Question: As you can see on the image, 2 things are not showing good in I.E.
In I.E. the 'home' link image is partly missing and the 'nav' menu is not at the correct place.
In Google Chrome the 'home' link image is showing correctly, it's supposed to stick out a little. The position are correct in Google Chrome.
<URL>
So problems:
I.E.
- Home link partly missing
- Position of the menu is not good
How to fix them? Thank you.

.php
'''
<?php
include 'includes/connection.php';
$query = "SELECT * FROM products";
$result = mysql_query($query);
?>
<!DOCTYPE html PUBLIC "-//W3C//DTD XHTML 1.0 Strict//EN"
"http://www.w3.org/TR/xhtml1/DTD/xhtml1-strict.dtd">
<html xmlns="http://www.w3.org/1999/xhtml">
<html>
<head>
<meta http-equiv="content-type"
content="text/html;charset=utf-8" />
<title>-</title>
<link href="includes/style.css" rel="stylesheet" type="text/css" />
</head>
<body>
<div class="wrapper_1">
<div class="header">
<div id="nav">
<table summary="header">
<tr>
<td>
<ul>
<li class="home"><a href="index.html"></a></li>
</ul>
</td>
<td>
<ul>
<li class="about"><a href="manage.html"></a></li>
</ul>
</td>
<td>
<ul>
<li class="contact"><a href="contact.html"></a></li>
</ul>
</td>
<td>
<ul>
<li class="facebook"><a href="https://www.facebook.com/"><img src="includes/images/f_logo.png" alt="facebook" /></a></li>
</ul>
</td>
<td>
<ul>
<li class="twitter"><a href="www.twitter.com"><img src="includes/images/t_logo.png" alt="twitter" /></a></li>
</ul>
</td>
</tr>
</table>
</div>
</div>
<div class="content" id="positions">
<?php while($products = mysql_fetch_array($result)) {?>
<table style="float: left;" width="473" align="left" background="includes/images/box.gif" width="473" height="285">
<tr>
<td width="35%" height="100%" id="title"><?php echo $products['products'];?></td>
<td width="70%" height="100%" id="desc"><?php echo $products['description'];?></td>
</tr>
</table>
<?php
}
?>
</div>
</div>
</body>
</html>
'''
.css
'''
body{
text-align:center;
background-image : url(images/web_bg.png);
}
.wrapper_1{
width:953px;margin: 0 auto;
}
.header{
background-image : URL(images/header_bg.png);
width: 953px;
height: 100px;
}
.content{
background-image : URL(images/content_box.png);
}
.footer{
background-image : url(images/l_copyright.png);
width: 950px;
height: 27px;
}
/* ID's */
#positions{
margin-top: 20px;
}
#title{
color:red;
padding-bottom: 240px;
padding-left: 25px;
}
#desc{
color:blue;
padding-bottom: 135px;
padding-left:
5px;
}
/* NAV */
#nav {
float : left;
width: 953px;
}
#nav li {
float : left;
list-style-type : none;
}
#nav .home a {
background-image : url(images/header_home.png);
background-repeat : no-repeat;
width : 400px;
height : 54px;
margin-left : -60px;
margin-top : 10px;
display : block;
}
#nav .about a {
background-image : url(images/header_about.png);
background-repeat : no-repeat;
width : 64px;
height : 13px;
margin-left : 230px;
margin-top : 30px;
display : block;
}
#nav .contact a {
background-image : url(images/header_contact.png);
background-repeat : no-repeat;
width : 64px;
height : 13px;
margin-left : -10px;
margin-top : 30px;
display : block;
}
#nav .facebook a {
background-image : url(images/t_logo.png);
background-repeat : no-repeat;
width : 26px;
height : 26px;
margin-left : 10px;
margin-top : 30px;
display : block;
}
#nav .twitter a {
background-image : url(images/f_logo.png);
background-repeat : no-repeat;
width : 26px;
height : 26px;
margin-left: -30px;
margin-top : 30px;
display : block;
}
#nav .home a:hover {
background : url(images/header_home_light.png);
background-repeat : no-repeat;
width : 400px;
height : 54px;
margin-left : -60px;
margin-top : 10px;
display : block;
}
#nav .about a:hover {
background : url(images/header_about_light.png);
background-repeat : no-repeat;
width : 64px;
height : 13px;
margin-left : 230px;
margin-top : 30px;
display : block;
}
#nav .contact a:hover {
background : url(images/header_contact_light.png);
background-repeat : no-repeat;
width : 64px;
height : 13px;
margin-left : -10px;
margin-top : 30px;
display : block;
}
'''
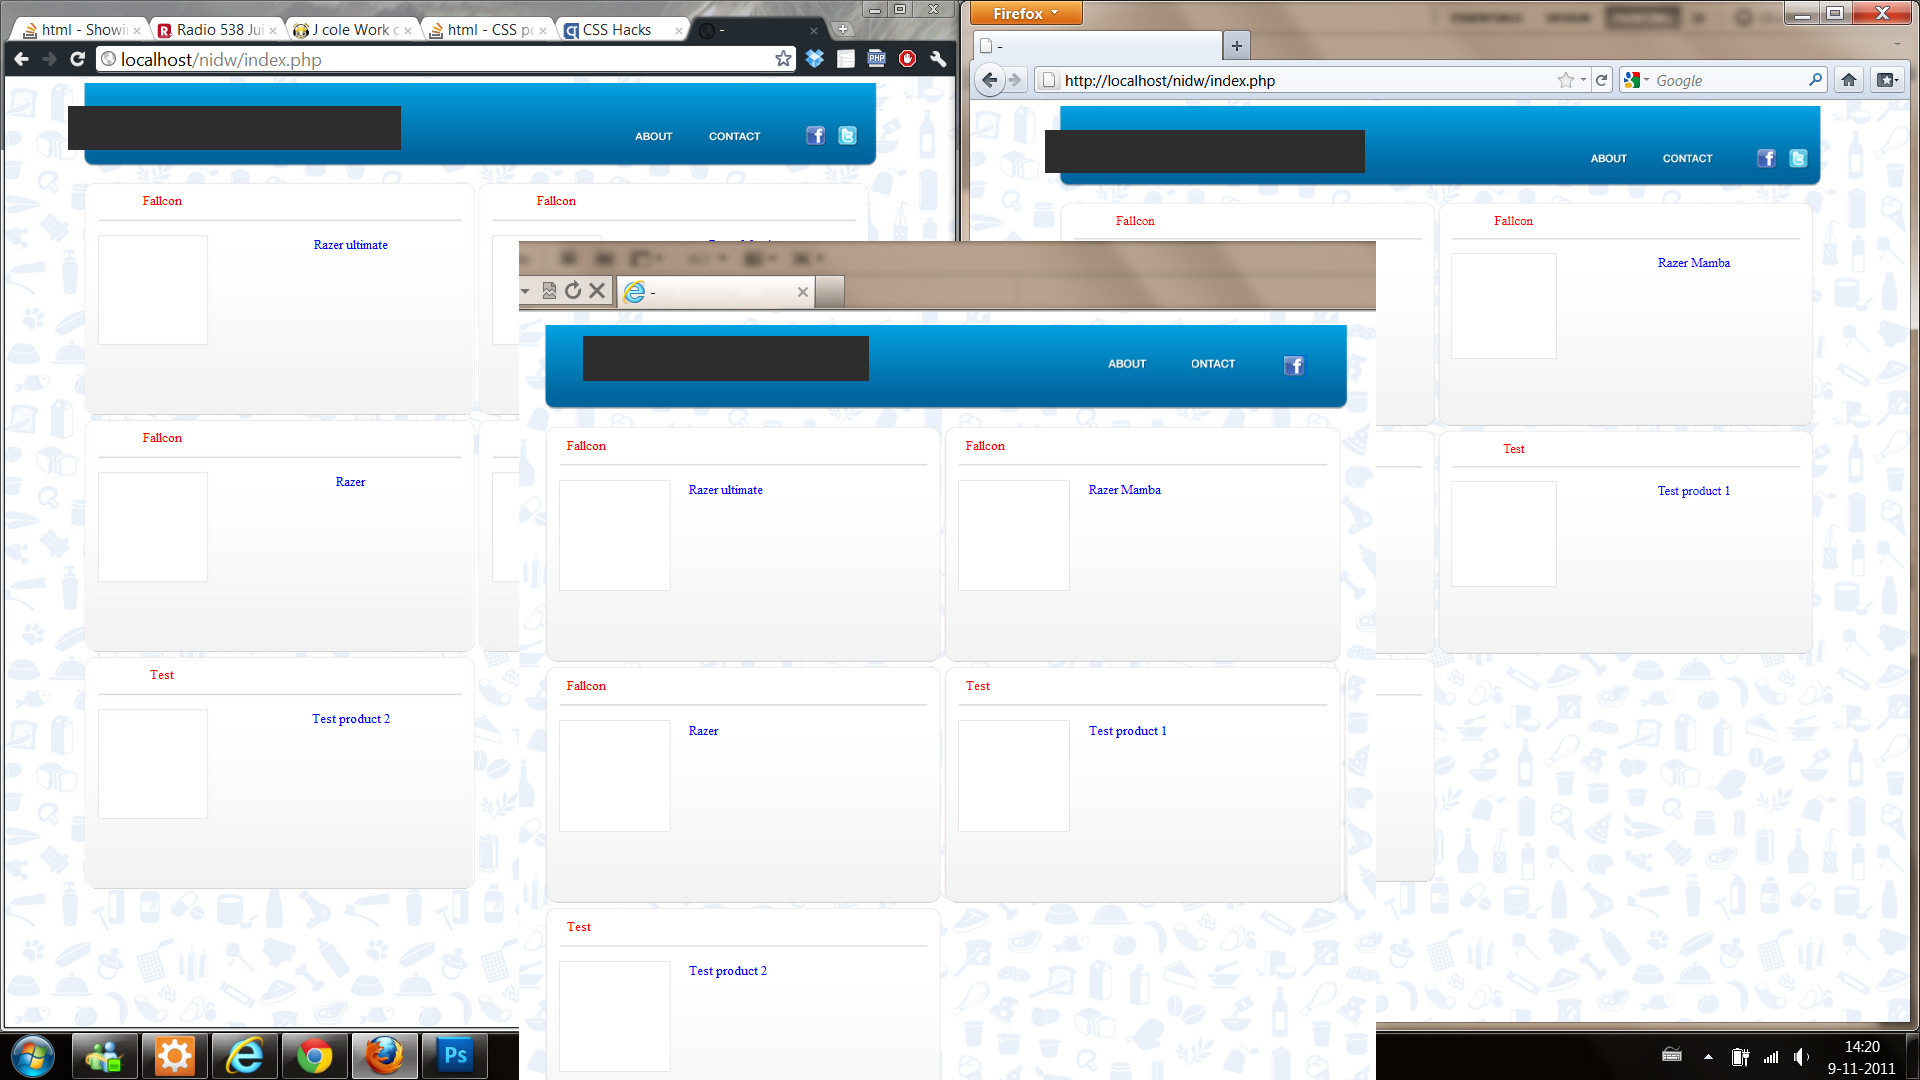
Answer: If you float items in IE7, their closest parent shuold have width, try giving #nav width.